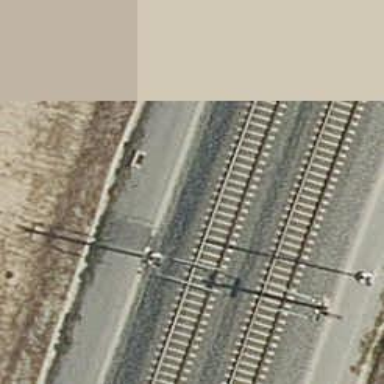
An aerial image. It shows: Railway track with contact line for electrification.